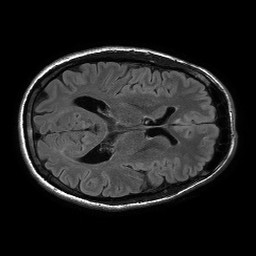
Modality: FLAIR
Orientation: axial
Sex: male
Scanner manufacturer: philips
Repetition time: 11 s
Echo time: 0.125 s